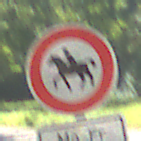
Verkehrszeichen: VerbotReiter
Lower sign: ZeitangabenMitBeschraenkungAufWochentage2
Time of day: Midday
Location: Outdoor (RoadRail)
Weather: Clear
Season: NotSpecified
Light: Natural